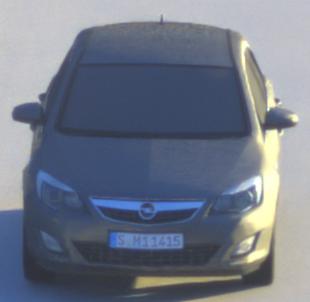
Make: Opel
Model: Astra 1.4 ecoFlex
Detailed model: Astra (J)
Model produced from: 2009/12
Model produced until: 2010/12
Doors: 5
Color: gray
Road condition: dry road
Daytime: sunrise or sunset
Contrast: medium contrast